Question: I'm new to ACF, and for practice purpose, I have created a custom post type and successfully assigned it with advanced custom fields.
now my next challenge is to display a specific custom field in my home page theme.
For that matter, on GP theme using Finance Demo, I'm trying to replace the 'Katka Finance' title on the homepage hero with my own custom field. which file I need to edit and what should I insert?
thank you all in advance!
<URL>
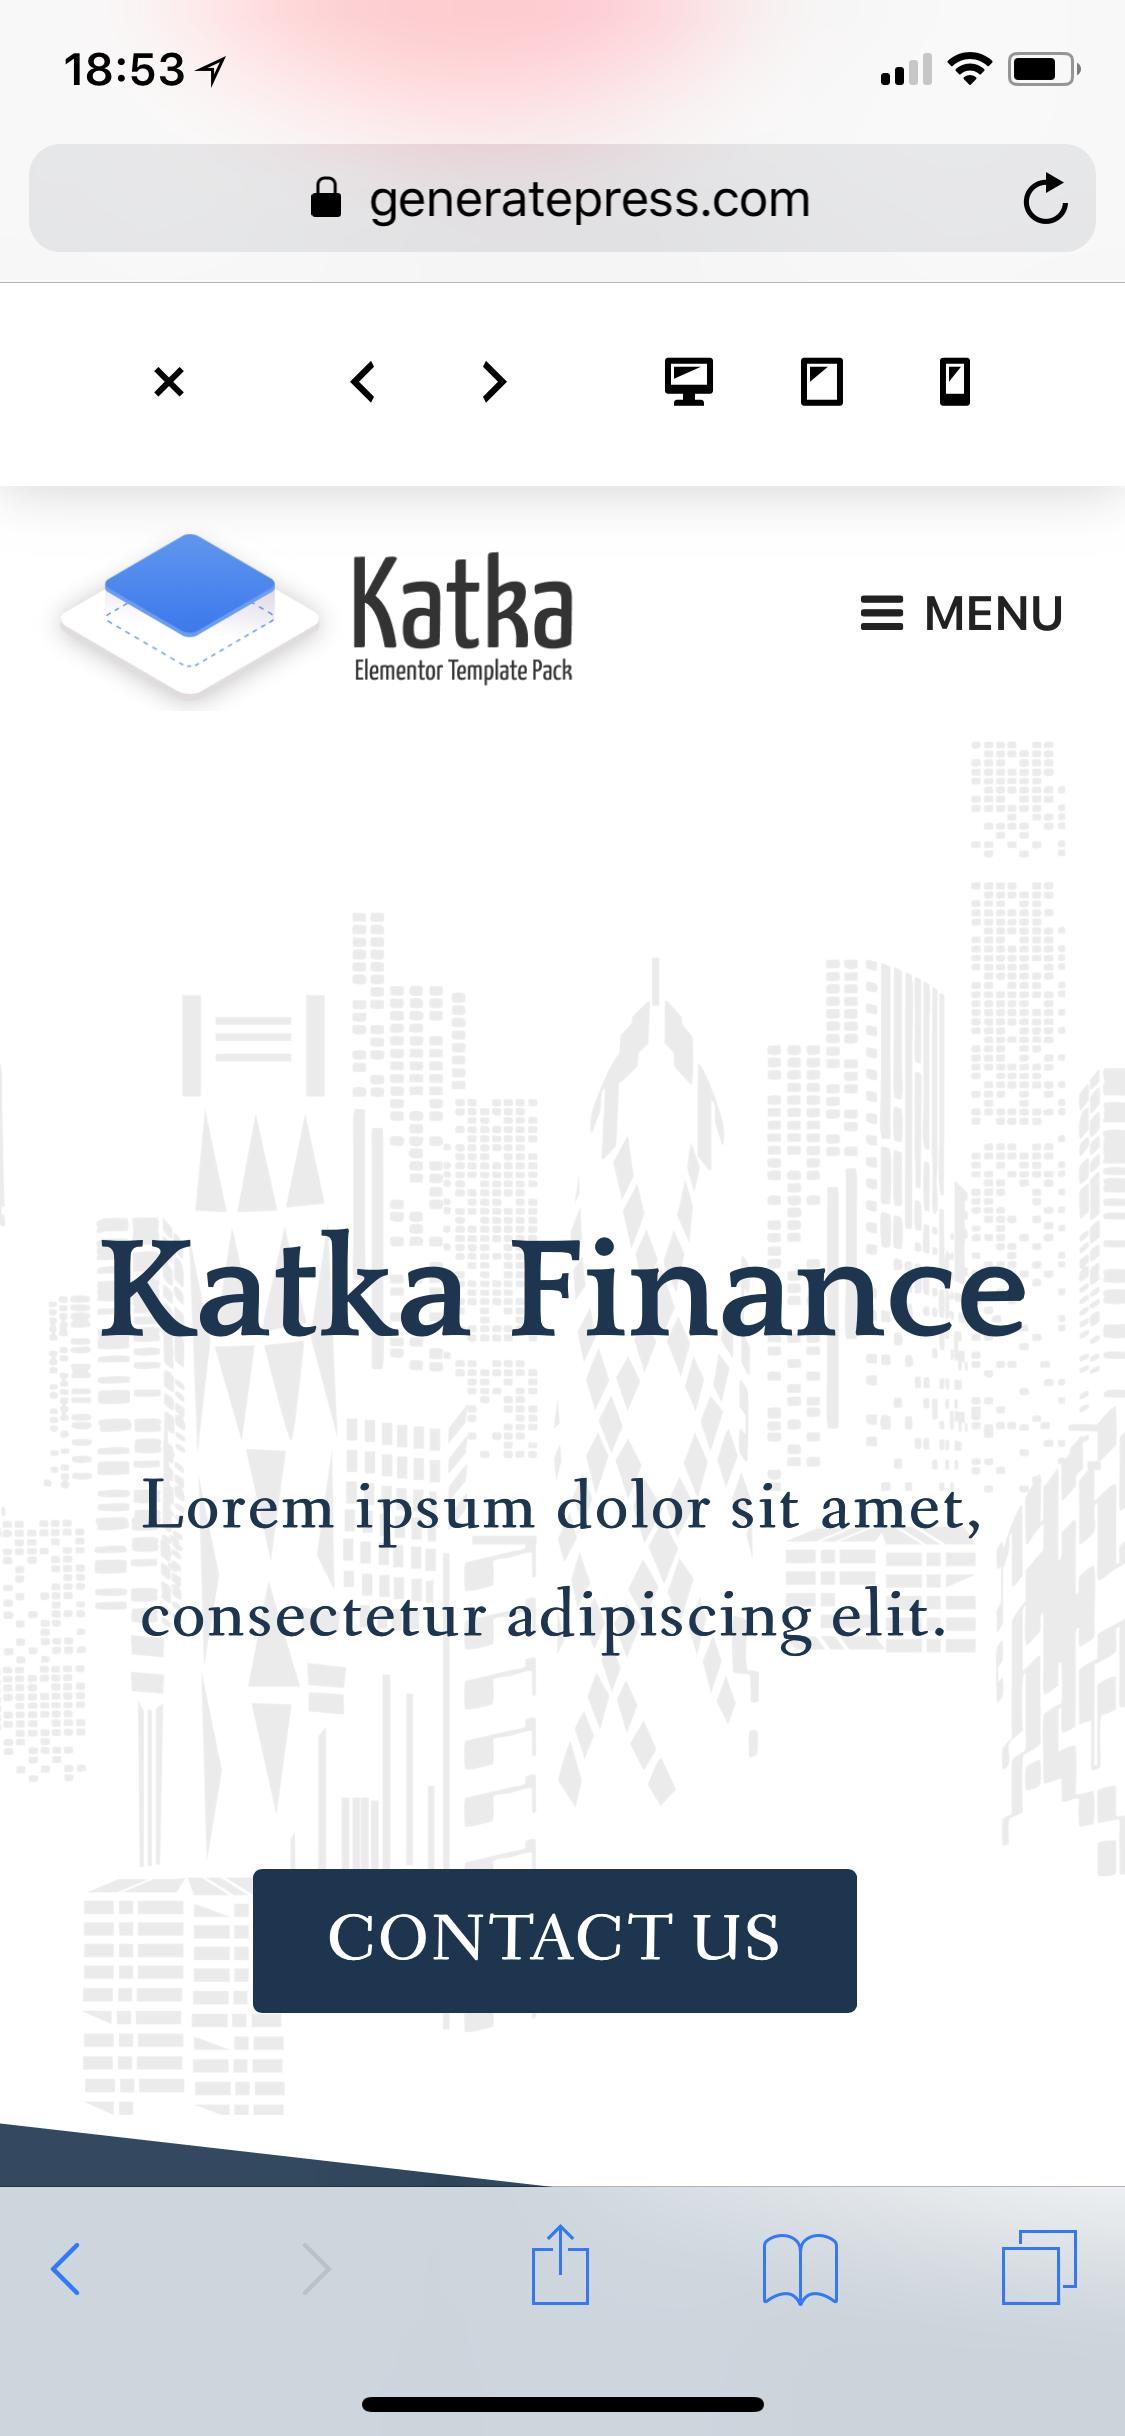
Answer: I haven't downloaded the demo itself but I can tell you because it's the homepage it should either be in front-page.php or it should be in a homepage template.
The title will could be included in a couple of different ways, so instead we are going to look for similar wrappers, look for this:
'''
<h1 class="elementor-heading-title elementor-size-default">...</h1>
'''
You may find that the below, is in between the 2 h1 tags
'''
<?php the_title();?>
'''
That's what you need to edit.
First, make a custom field and make it either a textbox, textarea or WYSIWYG editor. Fill in the fields, in my example, I will say I named it Homepage Heading (homepage_heading). Now replace the above code with the following:
'''
<?php the_field('homepage_heading');?>
'''
Then populate the field in the post/page editor with what you want the title to be. This should work.